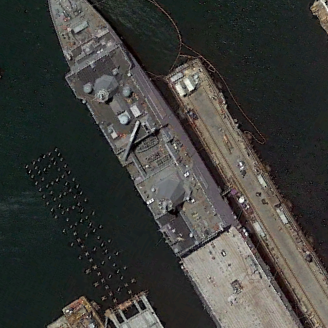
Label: combat